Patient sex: F
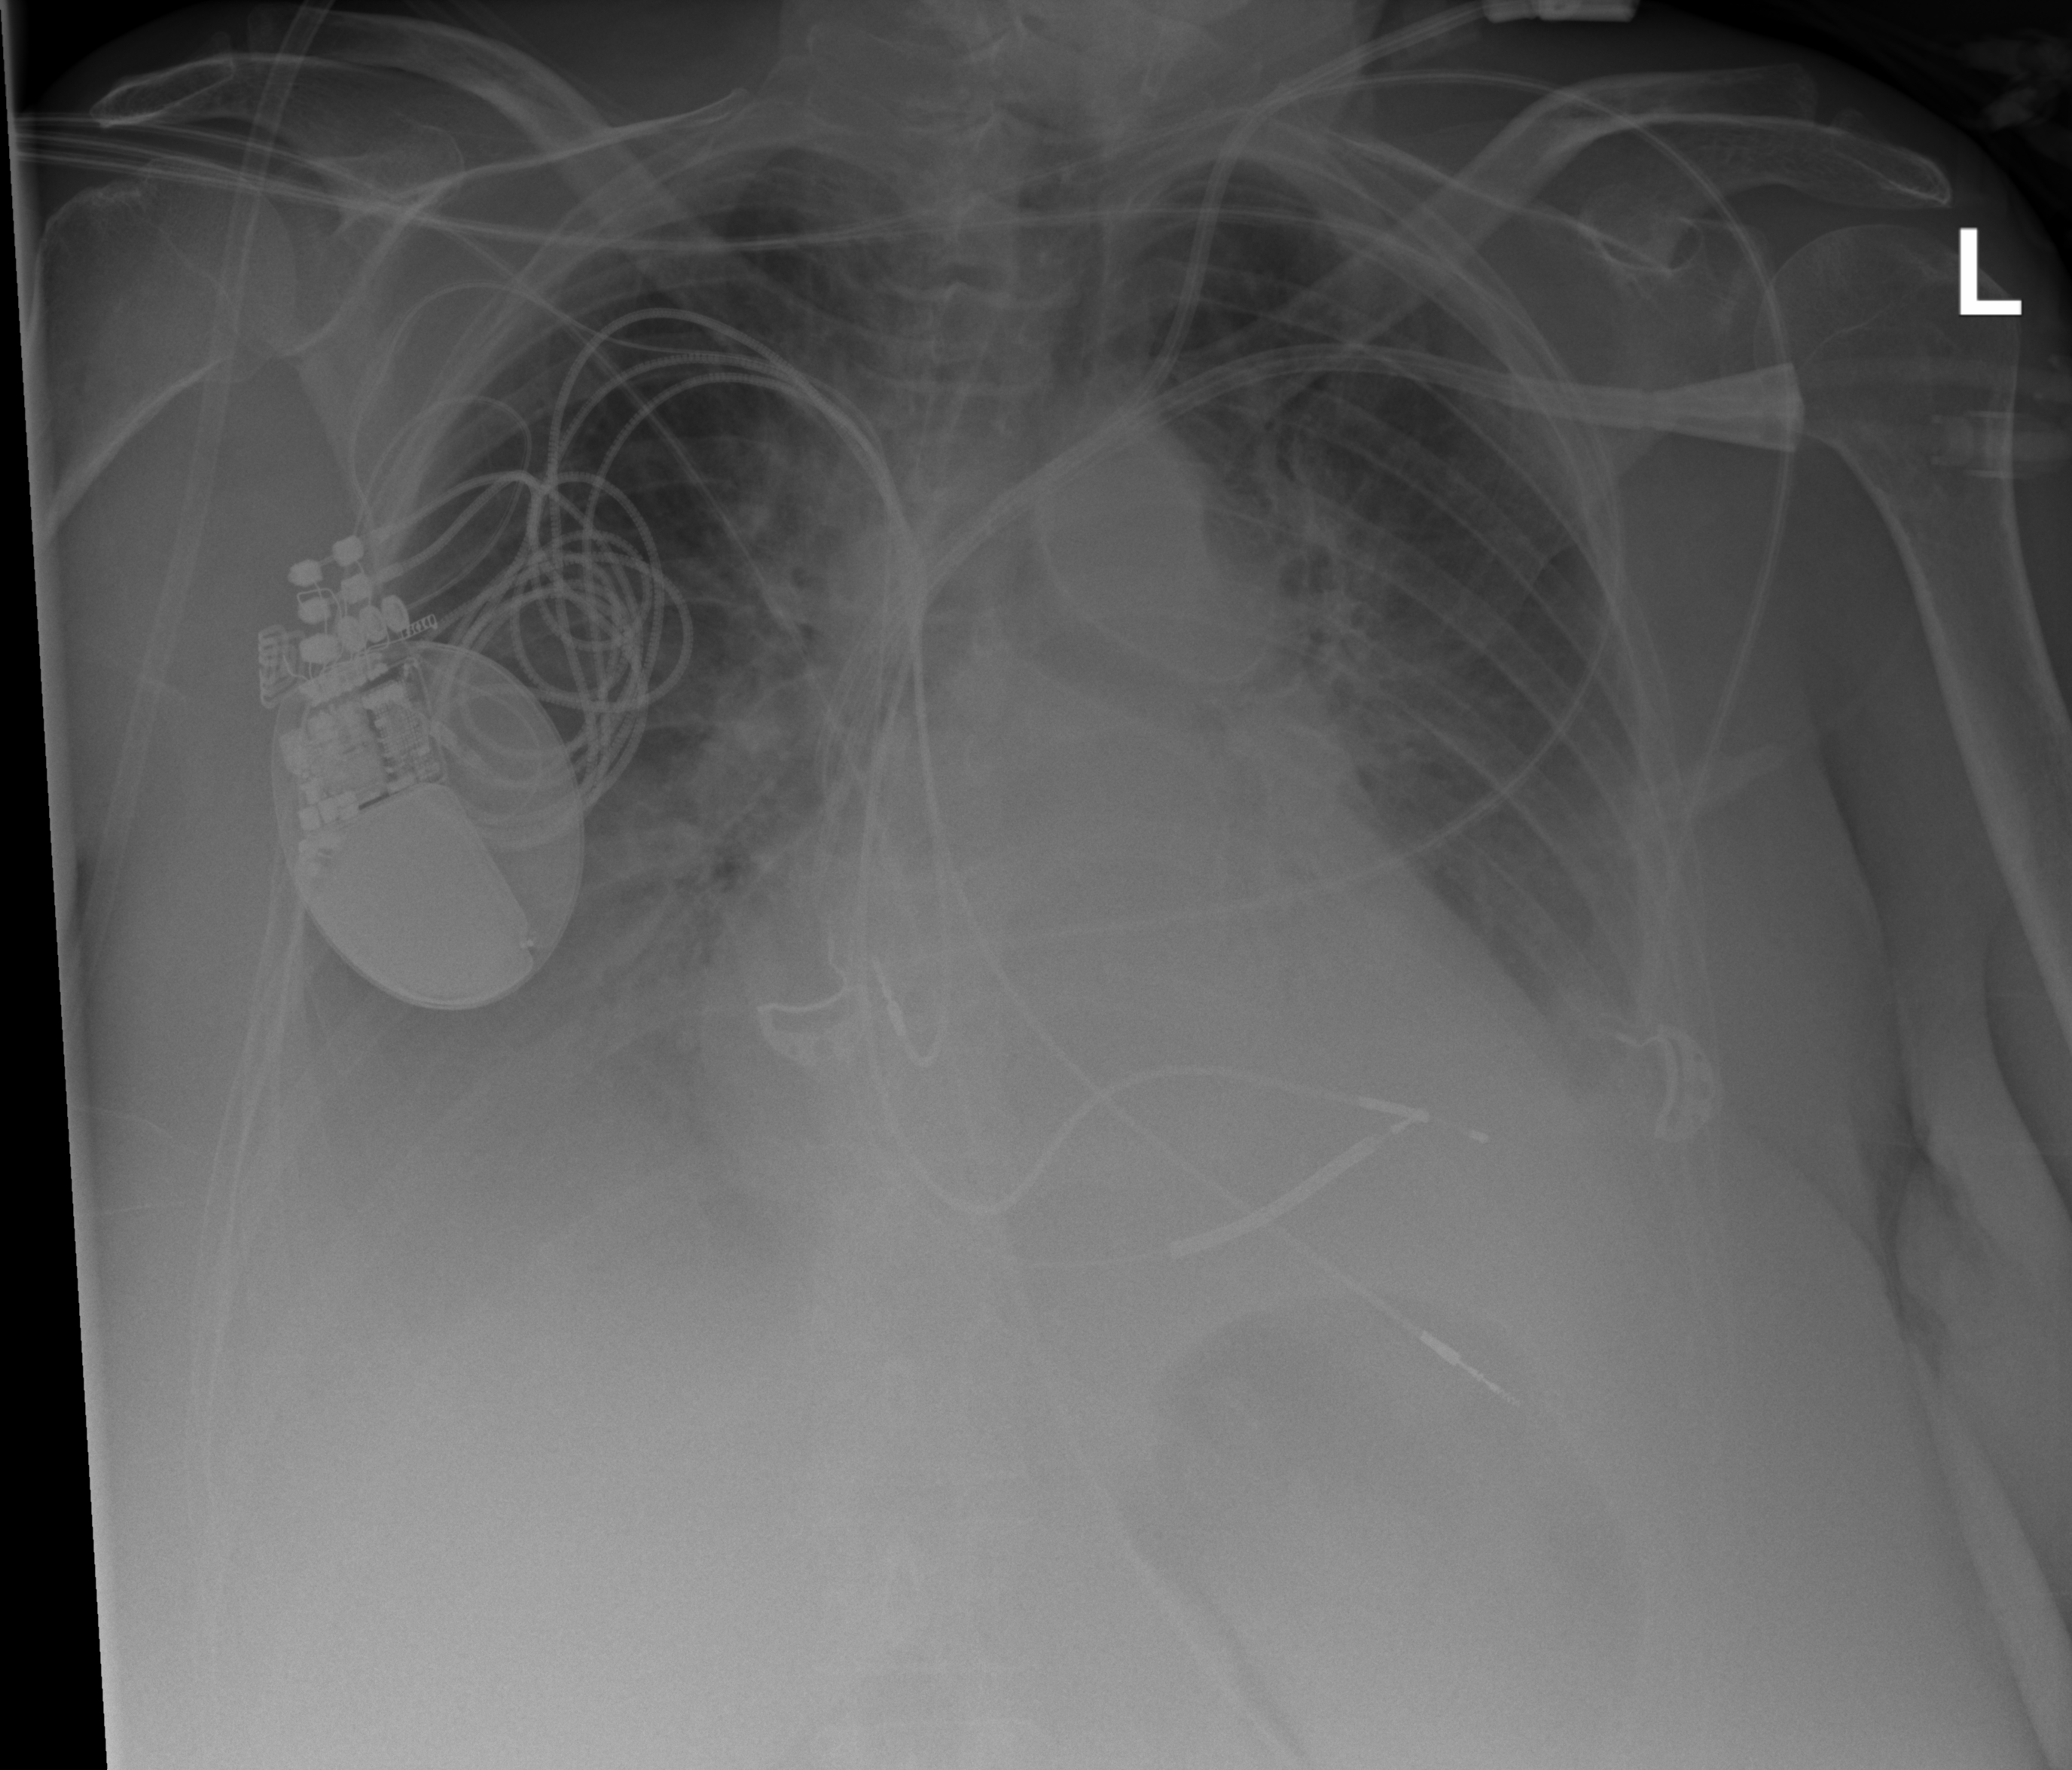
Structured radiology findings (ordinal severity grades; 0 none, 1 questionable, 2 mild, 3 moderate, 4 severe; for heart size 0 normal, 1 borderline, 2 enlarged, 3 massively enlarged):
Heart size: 2
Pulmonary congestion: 2
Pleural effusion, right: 2
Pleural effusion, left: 3
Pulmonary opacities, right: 1
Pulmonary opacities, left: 1
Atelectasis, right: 3
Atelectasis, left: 3